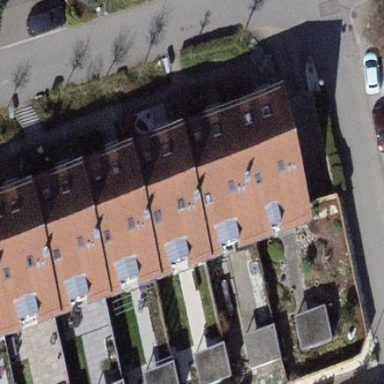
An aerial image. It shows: Residential building.